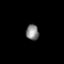
Tissue: prostate
Cell type: Epithelial cells
Senescence score: 0.3159
Nuclear area (px): 198
Mean DAPI intensity: 130.621